Interaction volume radius: 5 \u00c5
Interaction volume height: 10 \u00c5
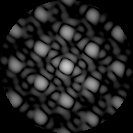
Disorder parameter: 0.1078